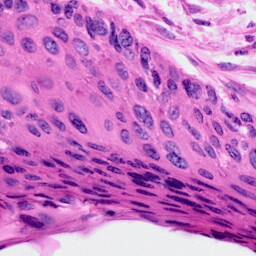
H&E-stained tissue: Cervix